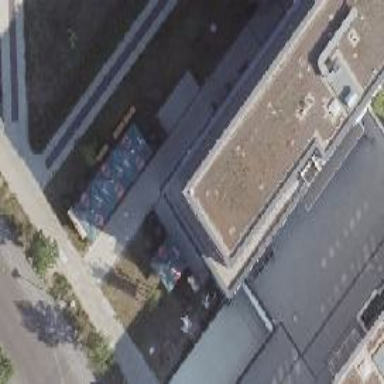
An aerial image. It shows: Restaurant.